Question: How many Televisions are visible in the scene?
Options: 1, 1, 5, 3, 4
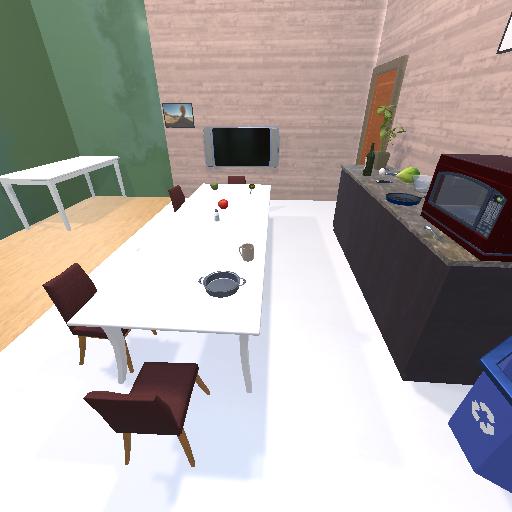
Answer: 1